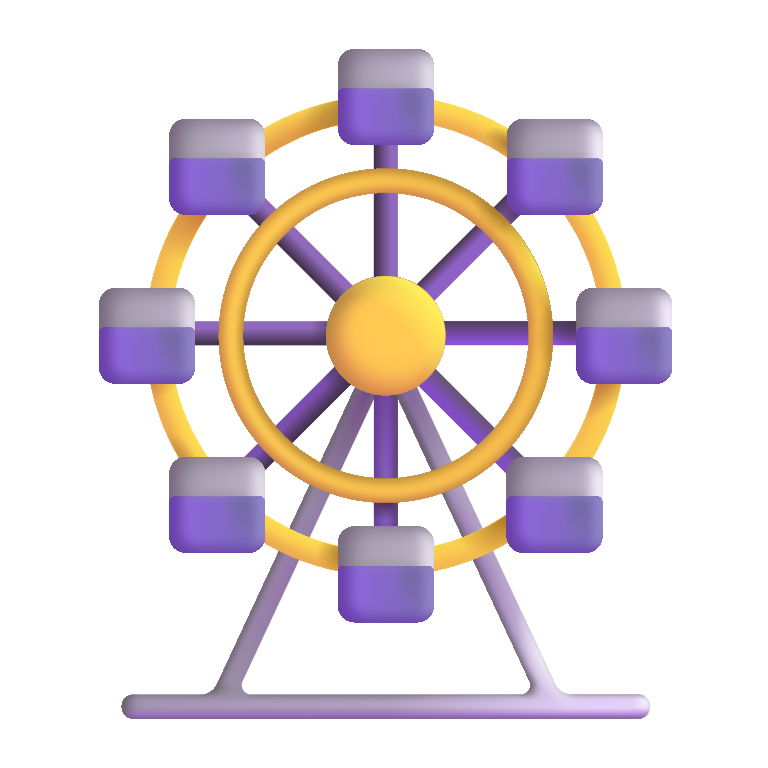
ferris wheel color